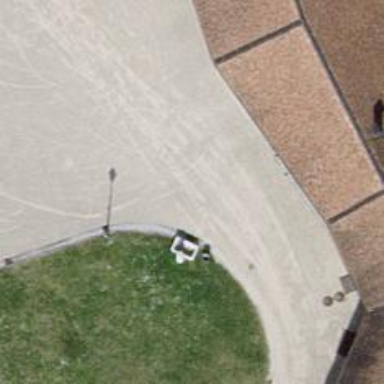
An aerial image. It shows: Fountain.